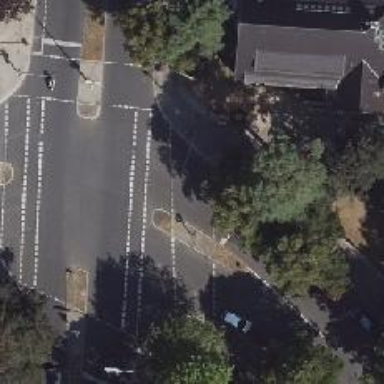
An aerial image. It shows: Crossing with traffic signals.